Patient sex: F
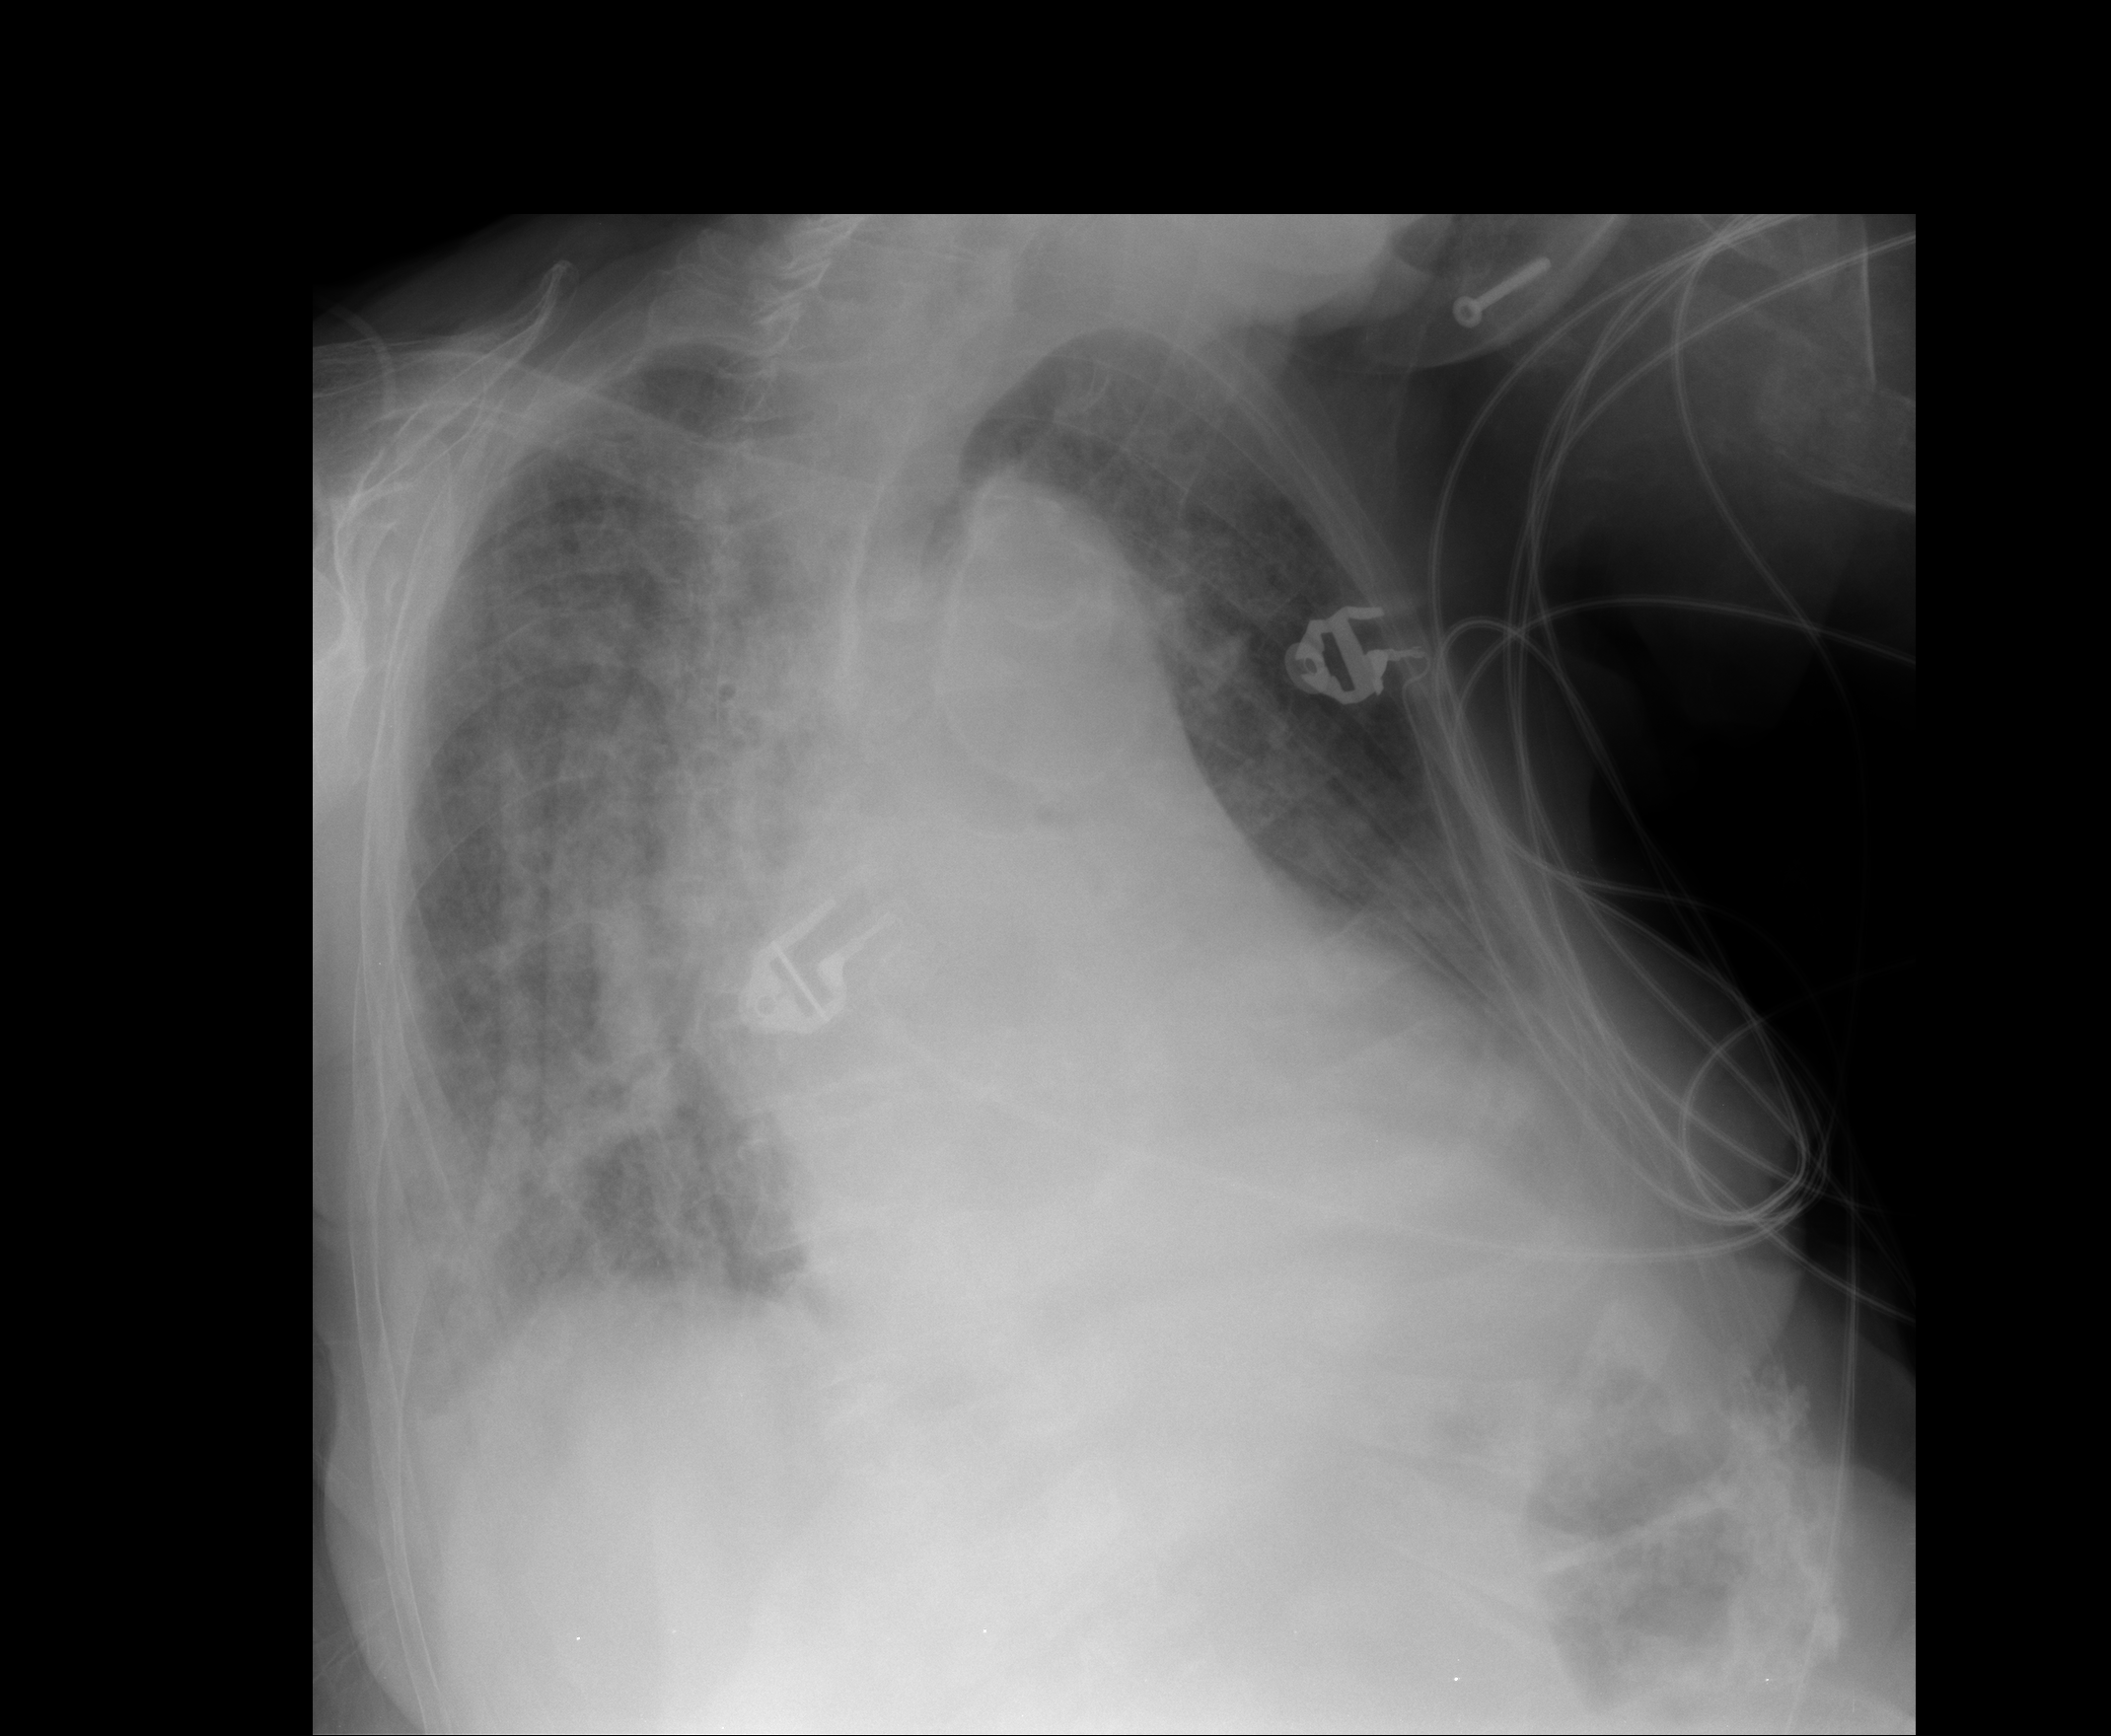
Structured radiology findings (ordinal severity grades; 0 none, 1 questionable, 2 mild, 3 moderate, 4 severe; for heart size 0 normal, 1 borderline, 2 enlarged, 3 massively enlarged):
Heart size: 2
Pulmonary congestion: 2
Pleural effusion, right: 1
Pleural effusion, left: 2
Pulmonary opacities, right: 2
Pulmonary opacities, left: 1
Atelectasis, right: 2
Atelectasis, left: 2